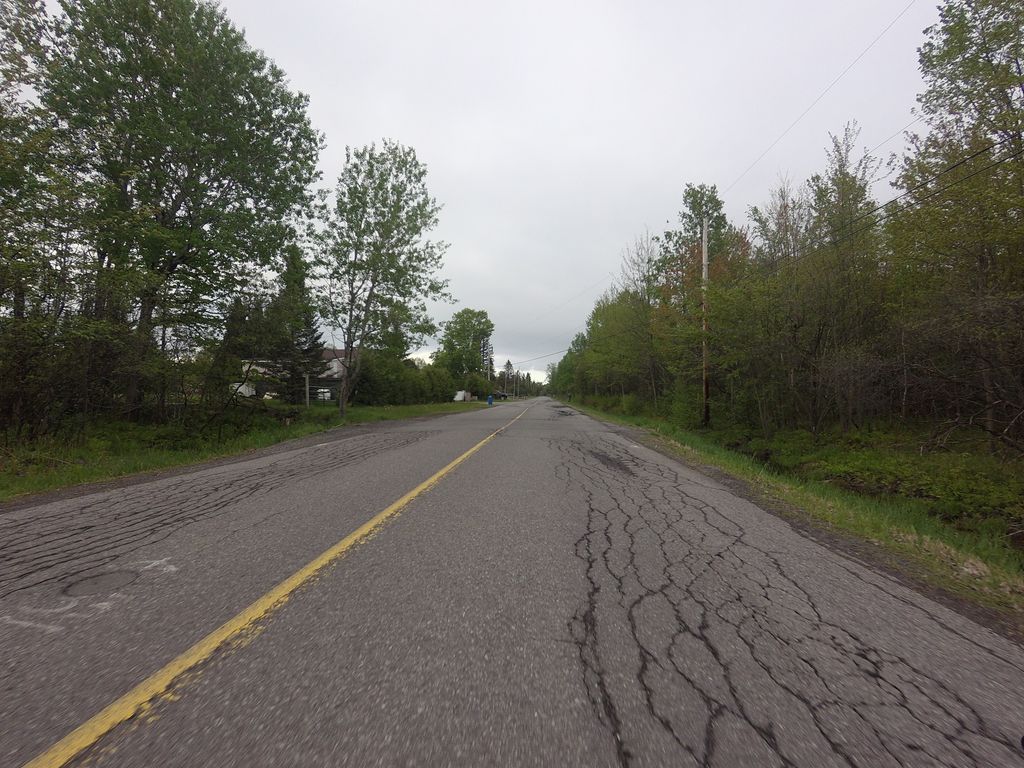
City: ottawa-gatineau